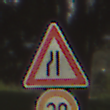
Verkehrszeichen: EinseitigVerengteFahrbahnLinks
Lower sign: Geschwindigkeit30
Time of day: MorningAfternoon
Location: Outdoor (Nature)
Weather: Clear
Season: NotSpecified
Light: Natural